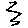
Label: zigzag